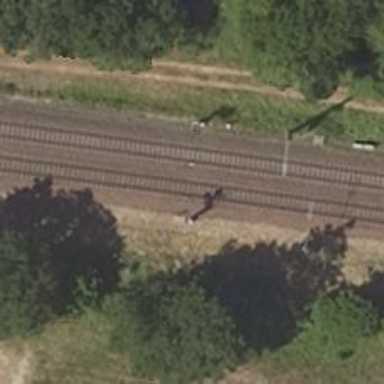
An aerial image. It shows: Railway signal.